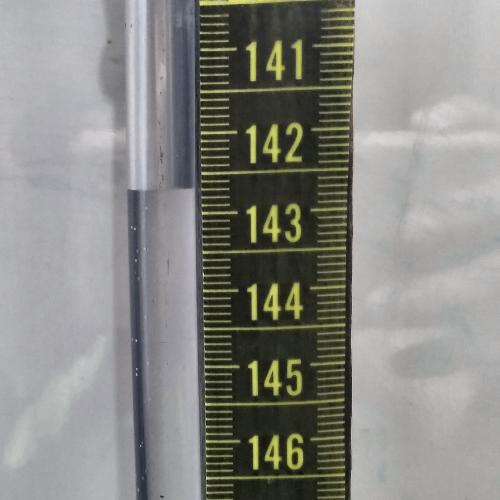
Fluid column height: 142.7 cm